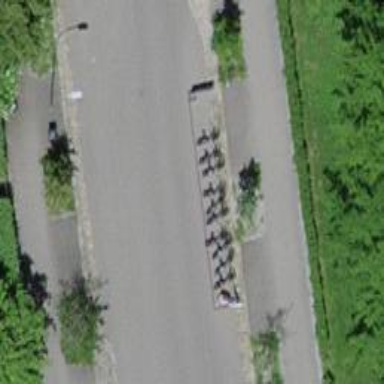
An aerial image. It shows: Bicycle rental service.